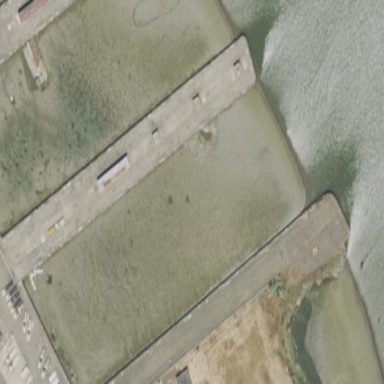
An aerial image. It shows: Concrete military pier.